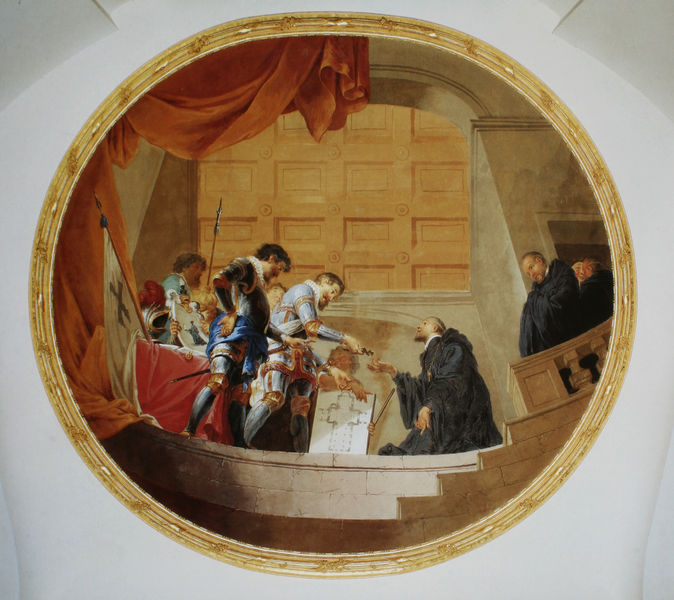
Titel: Gründungslegende
Künstler: Januarius Zick
Standort: Wiblingen
Institution: ehem. Benediktiner-Abteikirche
Schlagwörter: blau, gemälde, mann, gelb, grün, menschen, ausschnitt, grau, männer, orange, schwarz, weiss, rot, tuch, wand, rahmen, stein, bild, innenraum, vorhang, kirche, geistlicher, gold, mantel, stoff, adel, decke, innen, personen, kreis, oval, rund, tondo, federbusch, spanien, ansicht, perspektive, fahne, flagge, mauer, bullauge, rundbogen, kuppel, treppe, treppen, soldaten, goya, durchgang, geländer, stufe, stufen, tor, medaillon, kloster, kreuz, balustrade, schwert, knien, mäntel, napoleon, helm, herrscher, ritter, rüstung, talar, medallion, kanzel, knieend, kniend, tintoretto, priester, mönch, geistliche, plan, kassettendecke, speer, deckengemälde, schlüssel, holzwand, rostrot, ludwig, mamor, pater, grundriss, vorhnag, ehrung, bauplan, michelangelo, kasettendecke, rundes bild, getäfelt, galilei, kreuzritter, auszeichnung, täfelung, von unten, kleidung, gewand, helmzier, morillo, portal bogen, holz rund, kreukirche